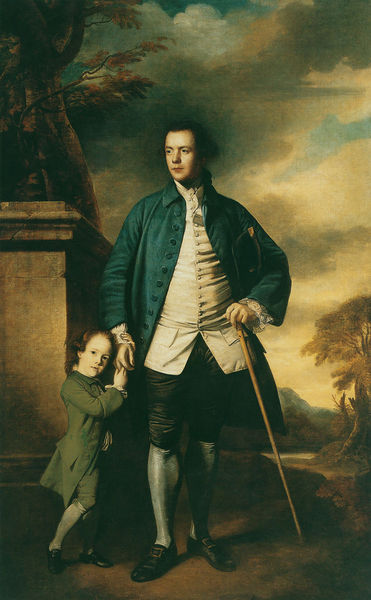
Titel: Edward Morant und sein Sohn
Künstler: Sir Joshua Reynolds
Institution: Privatsammlung
Schlagwörter: baum, blau, himmel, mann, wolken, bäume, grün, menschen, weiss, wiese, anzug, hemd, hose, jacke, stein, natur, haare, mantel, kind, vater, stock, gehstock, schuhe, mauer, strumpf, nachdenklich, knöpfe, weste, strümpfe, strumpfhose, sohn, mann mit kind